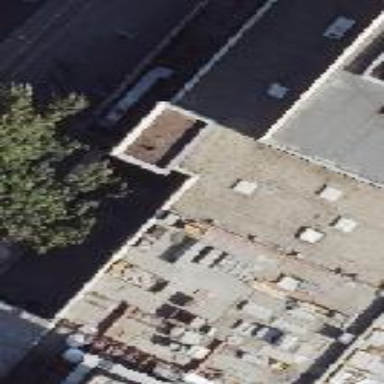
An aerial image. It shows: Commercial building with flat roof.